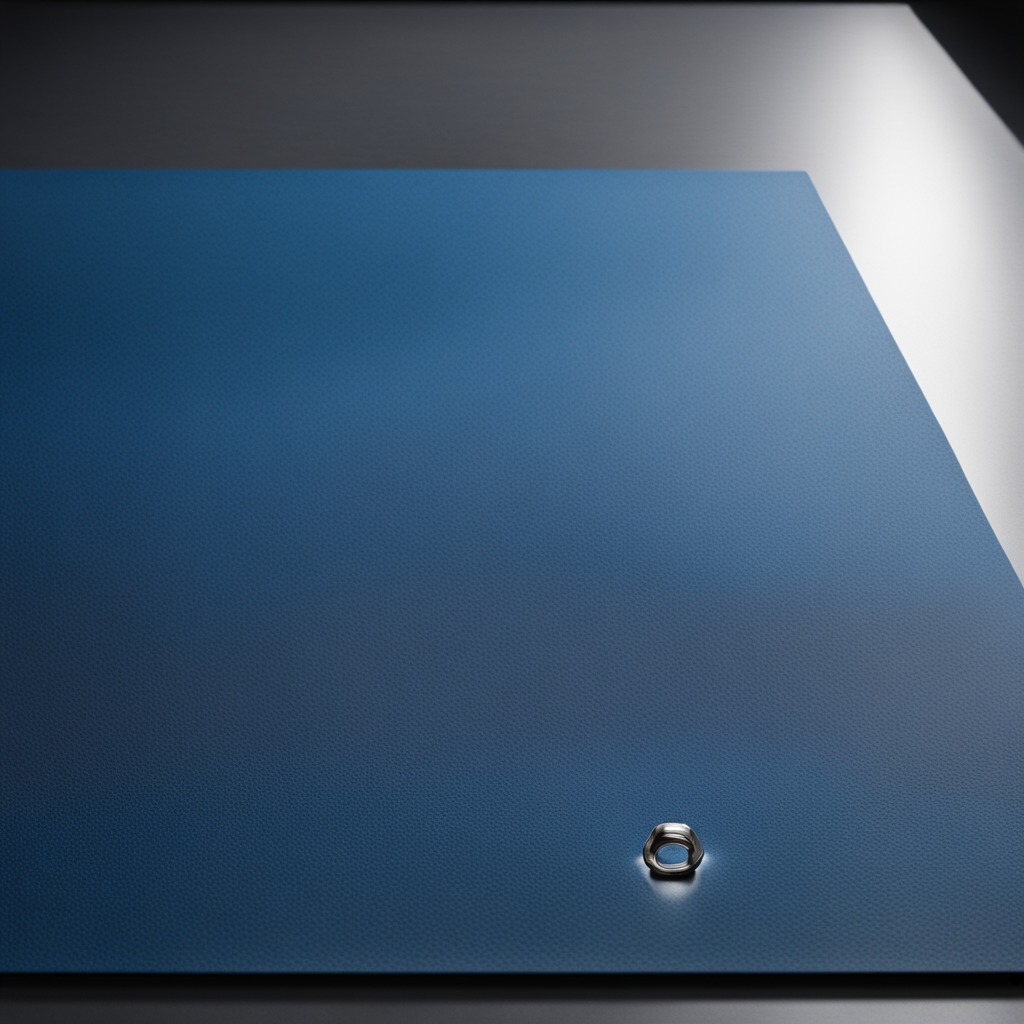
A metal nut is lying on the granite tabletop.